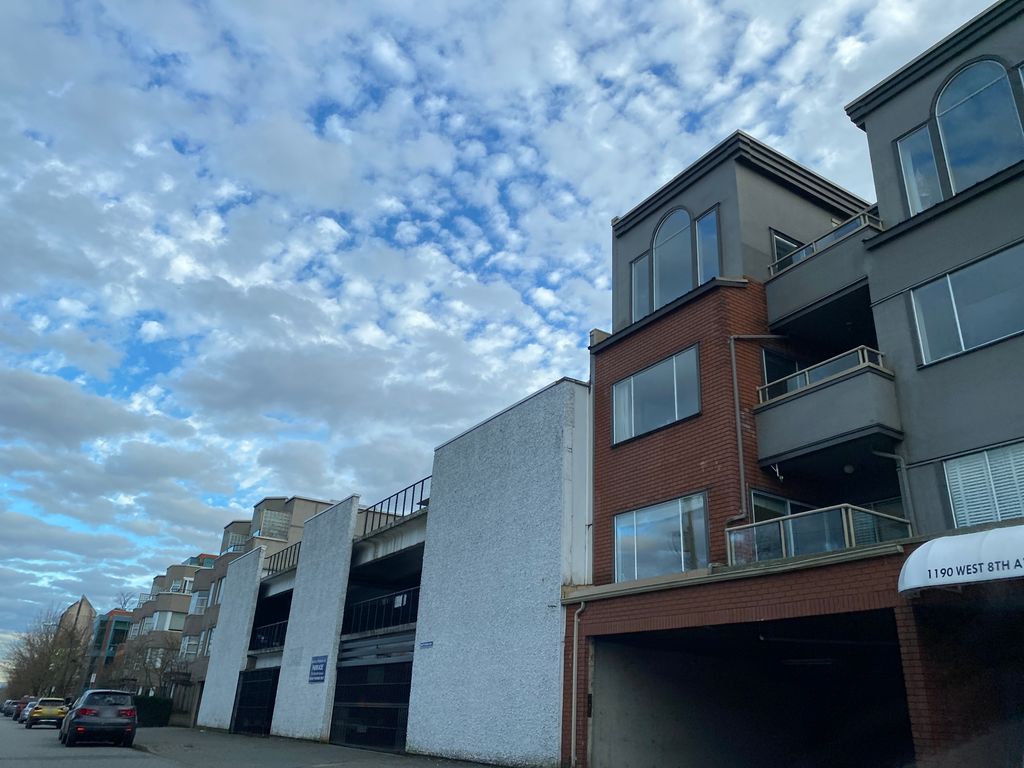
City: vancouver